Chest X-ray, AP view. Patient: 46 years old, sex M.
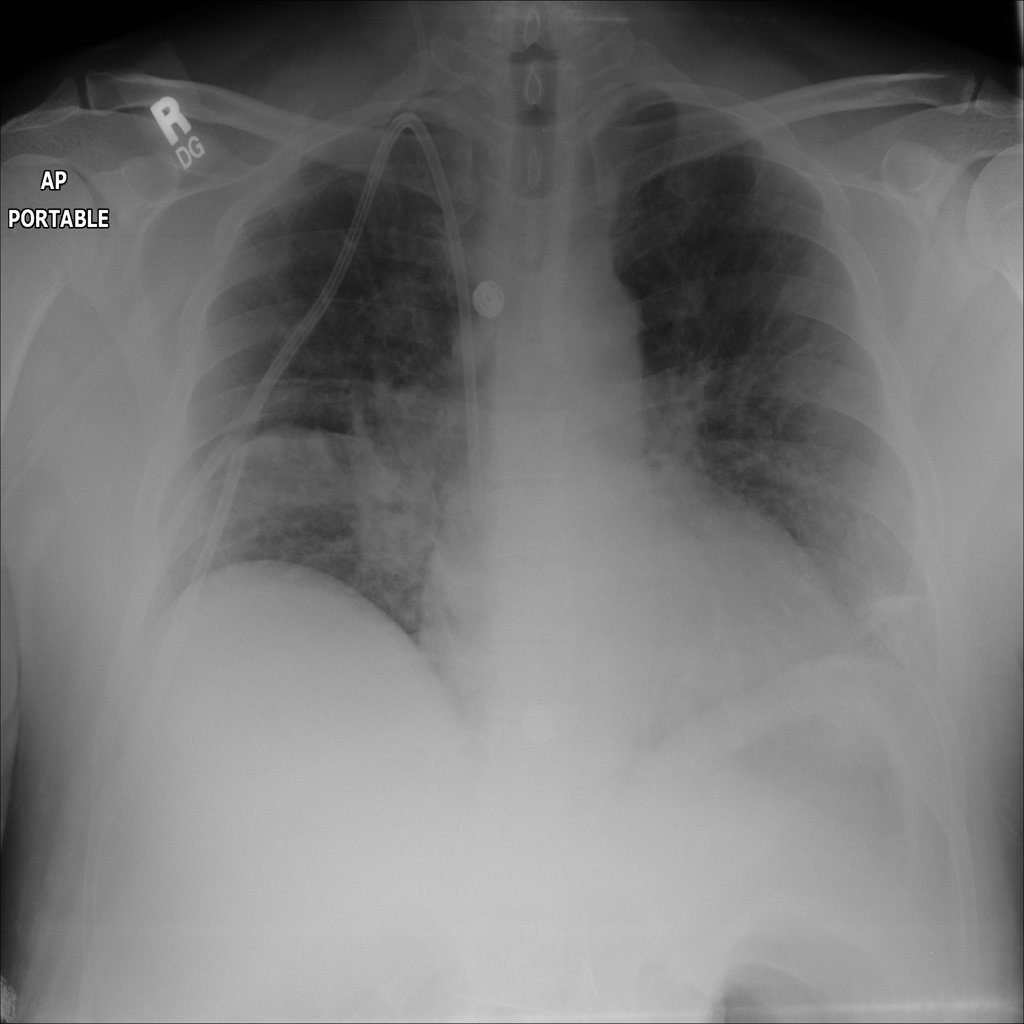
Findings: Atelectasis, Infiltration, Mass